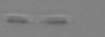
Label: Leptocylindrus